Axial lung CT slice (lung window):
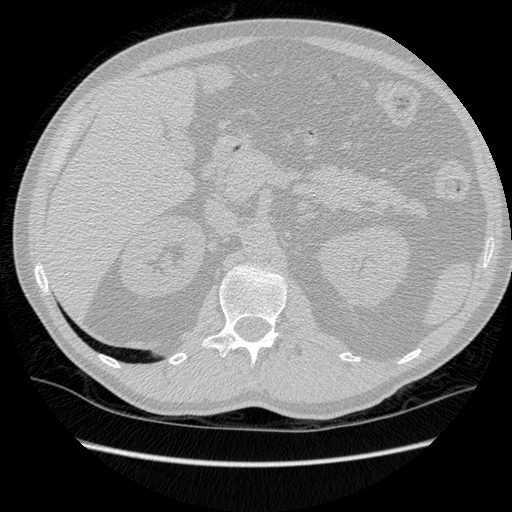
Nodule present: no